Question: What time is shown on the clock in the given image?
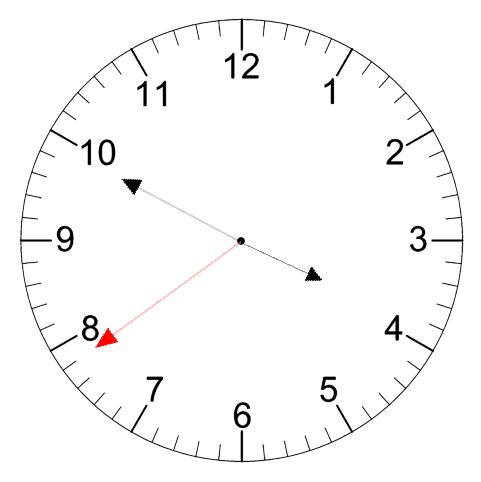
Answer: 03:49:39